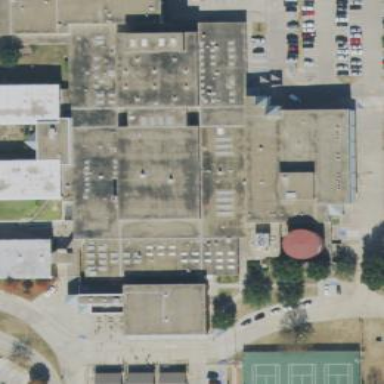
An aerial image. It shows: School building.